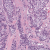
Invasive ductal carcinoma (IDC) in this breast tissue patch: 1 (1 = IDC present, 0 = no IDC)